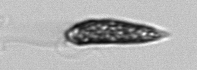
Label: Euglena